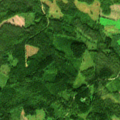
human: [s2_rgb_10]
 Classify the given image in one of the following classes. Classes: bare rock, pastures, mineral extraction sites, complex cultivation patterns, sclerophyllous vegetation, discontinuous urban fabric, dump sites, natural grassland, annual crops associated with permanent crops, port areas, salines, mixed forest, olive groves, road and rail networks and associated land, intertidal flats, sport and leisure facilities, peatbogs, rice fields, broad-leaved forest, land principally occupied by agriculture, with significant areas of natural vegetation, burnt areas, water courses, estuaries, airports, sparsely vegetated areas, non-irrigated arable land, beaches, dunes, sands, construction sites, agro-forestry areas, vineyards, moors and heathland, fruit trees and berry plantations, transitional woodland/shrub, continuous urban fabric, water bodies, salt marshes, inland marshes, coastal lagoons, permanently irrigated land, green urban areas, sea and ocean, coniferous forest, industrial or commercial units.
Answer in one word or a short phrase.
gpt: coniferous forest, mixed forest